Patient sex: M
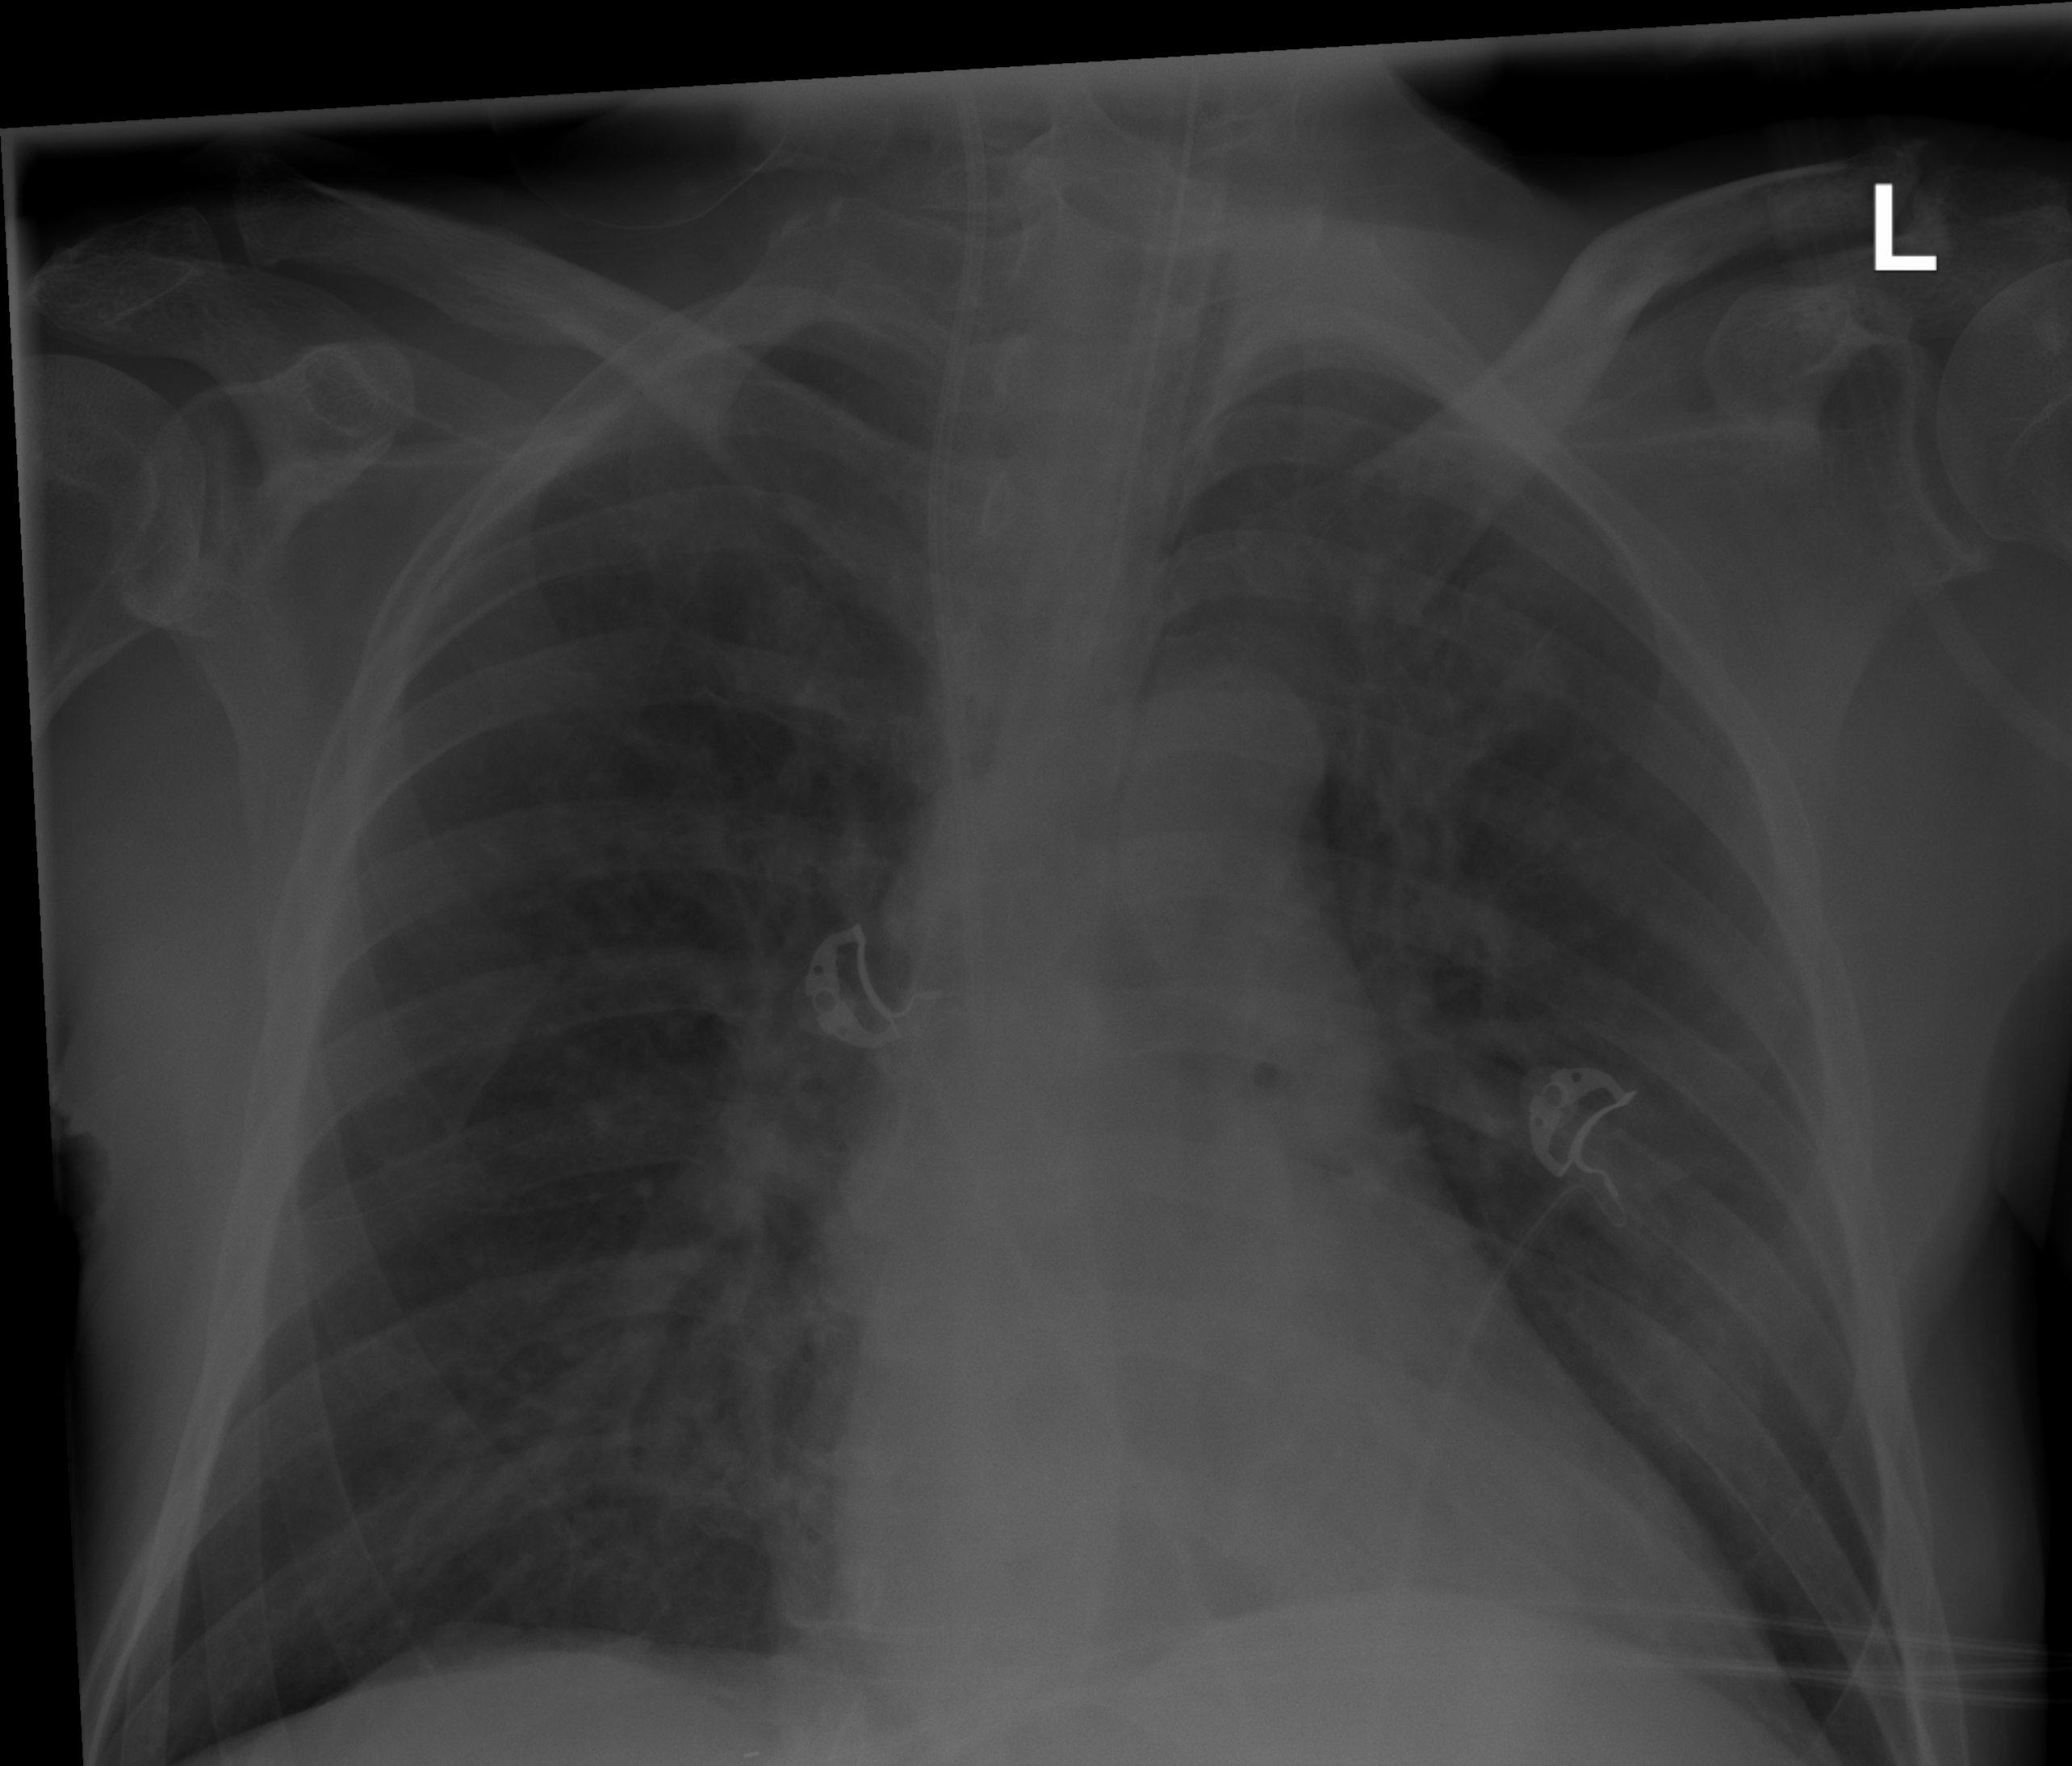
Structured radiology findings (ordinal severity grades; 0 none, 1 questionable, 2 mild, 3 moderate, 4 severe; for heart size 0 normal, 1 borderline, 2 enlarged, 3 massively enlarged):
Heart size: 0
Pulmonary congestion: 2
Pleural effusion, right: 0
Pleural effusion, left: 0
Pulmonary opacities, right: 2
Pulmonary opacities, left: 2
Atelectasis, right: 2
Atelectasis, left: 2